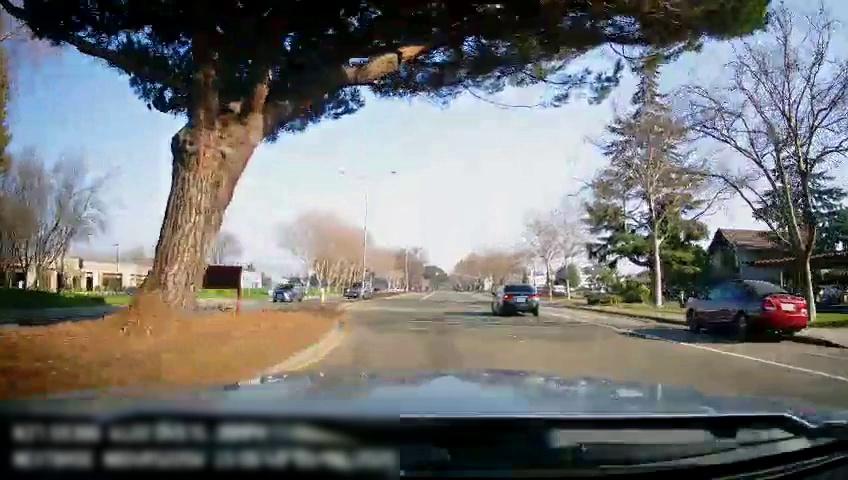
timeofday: Day
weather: Sunny
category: Drivable Space
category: Drivable Space
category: Vehicles | Car
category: Vehicles | SUV
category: Vehicles | Truck
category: Vehicles | Car
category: Lanes | Current Lane
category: Lanes | Current Lane
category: Lanes | Alternate Lane